Here is the continuous-wavelet rendering of a rotor kit's vibration signal. Based on the visible evidence, which rotor condition applies: normal, misalignment, unbalance, looseness?
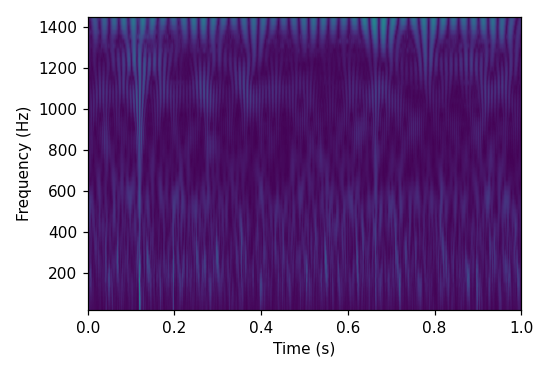
Answer: unbalance